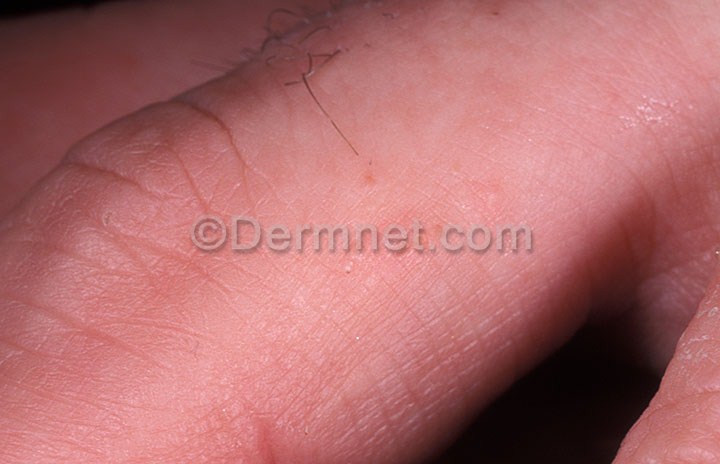
Disease: Scabies Lyme Disease and other Infestations and Bites